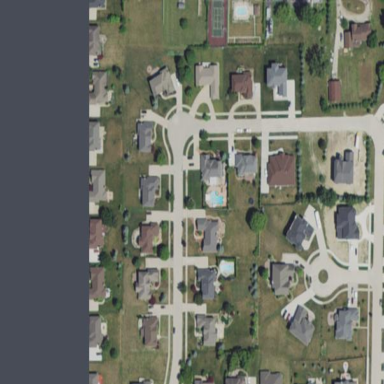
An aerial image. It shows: Residential area consisting of single-family homes.